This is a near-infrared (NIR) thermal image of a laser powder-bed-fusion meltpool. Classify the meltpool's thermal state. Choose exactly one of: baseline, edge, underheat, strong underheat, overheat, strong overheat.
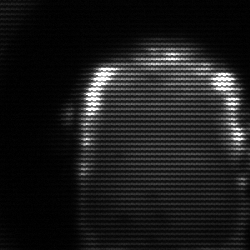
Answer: baseline